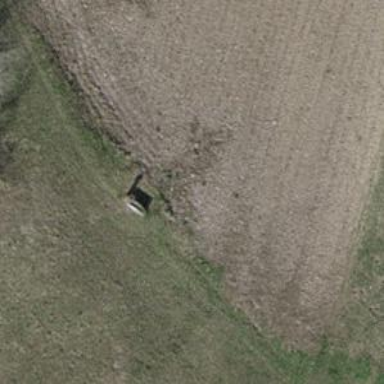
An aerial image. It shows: Water well that is man-made.